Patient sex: M
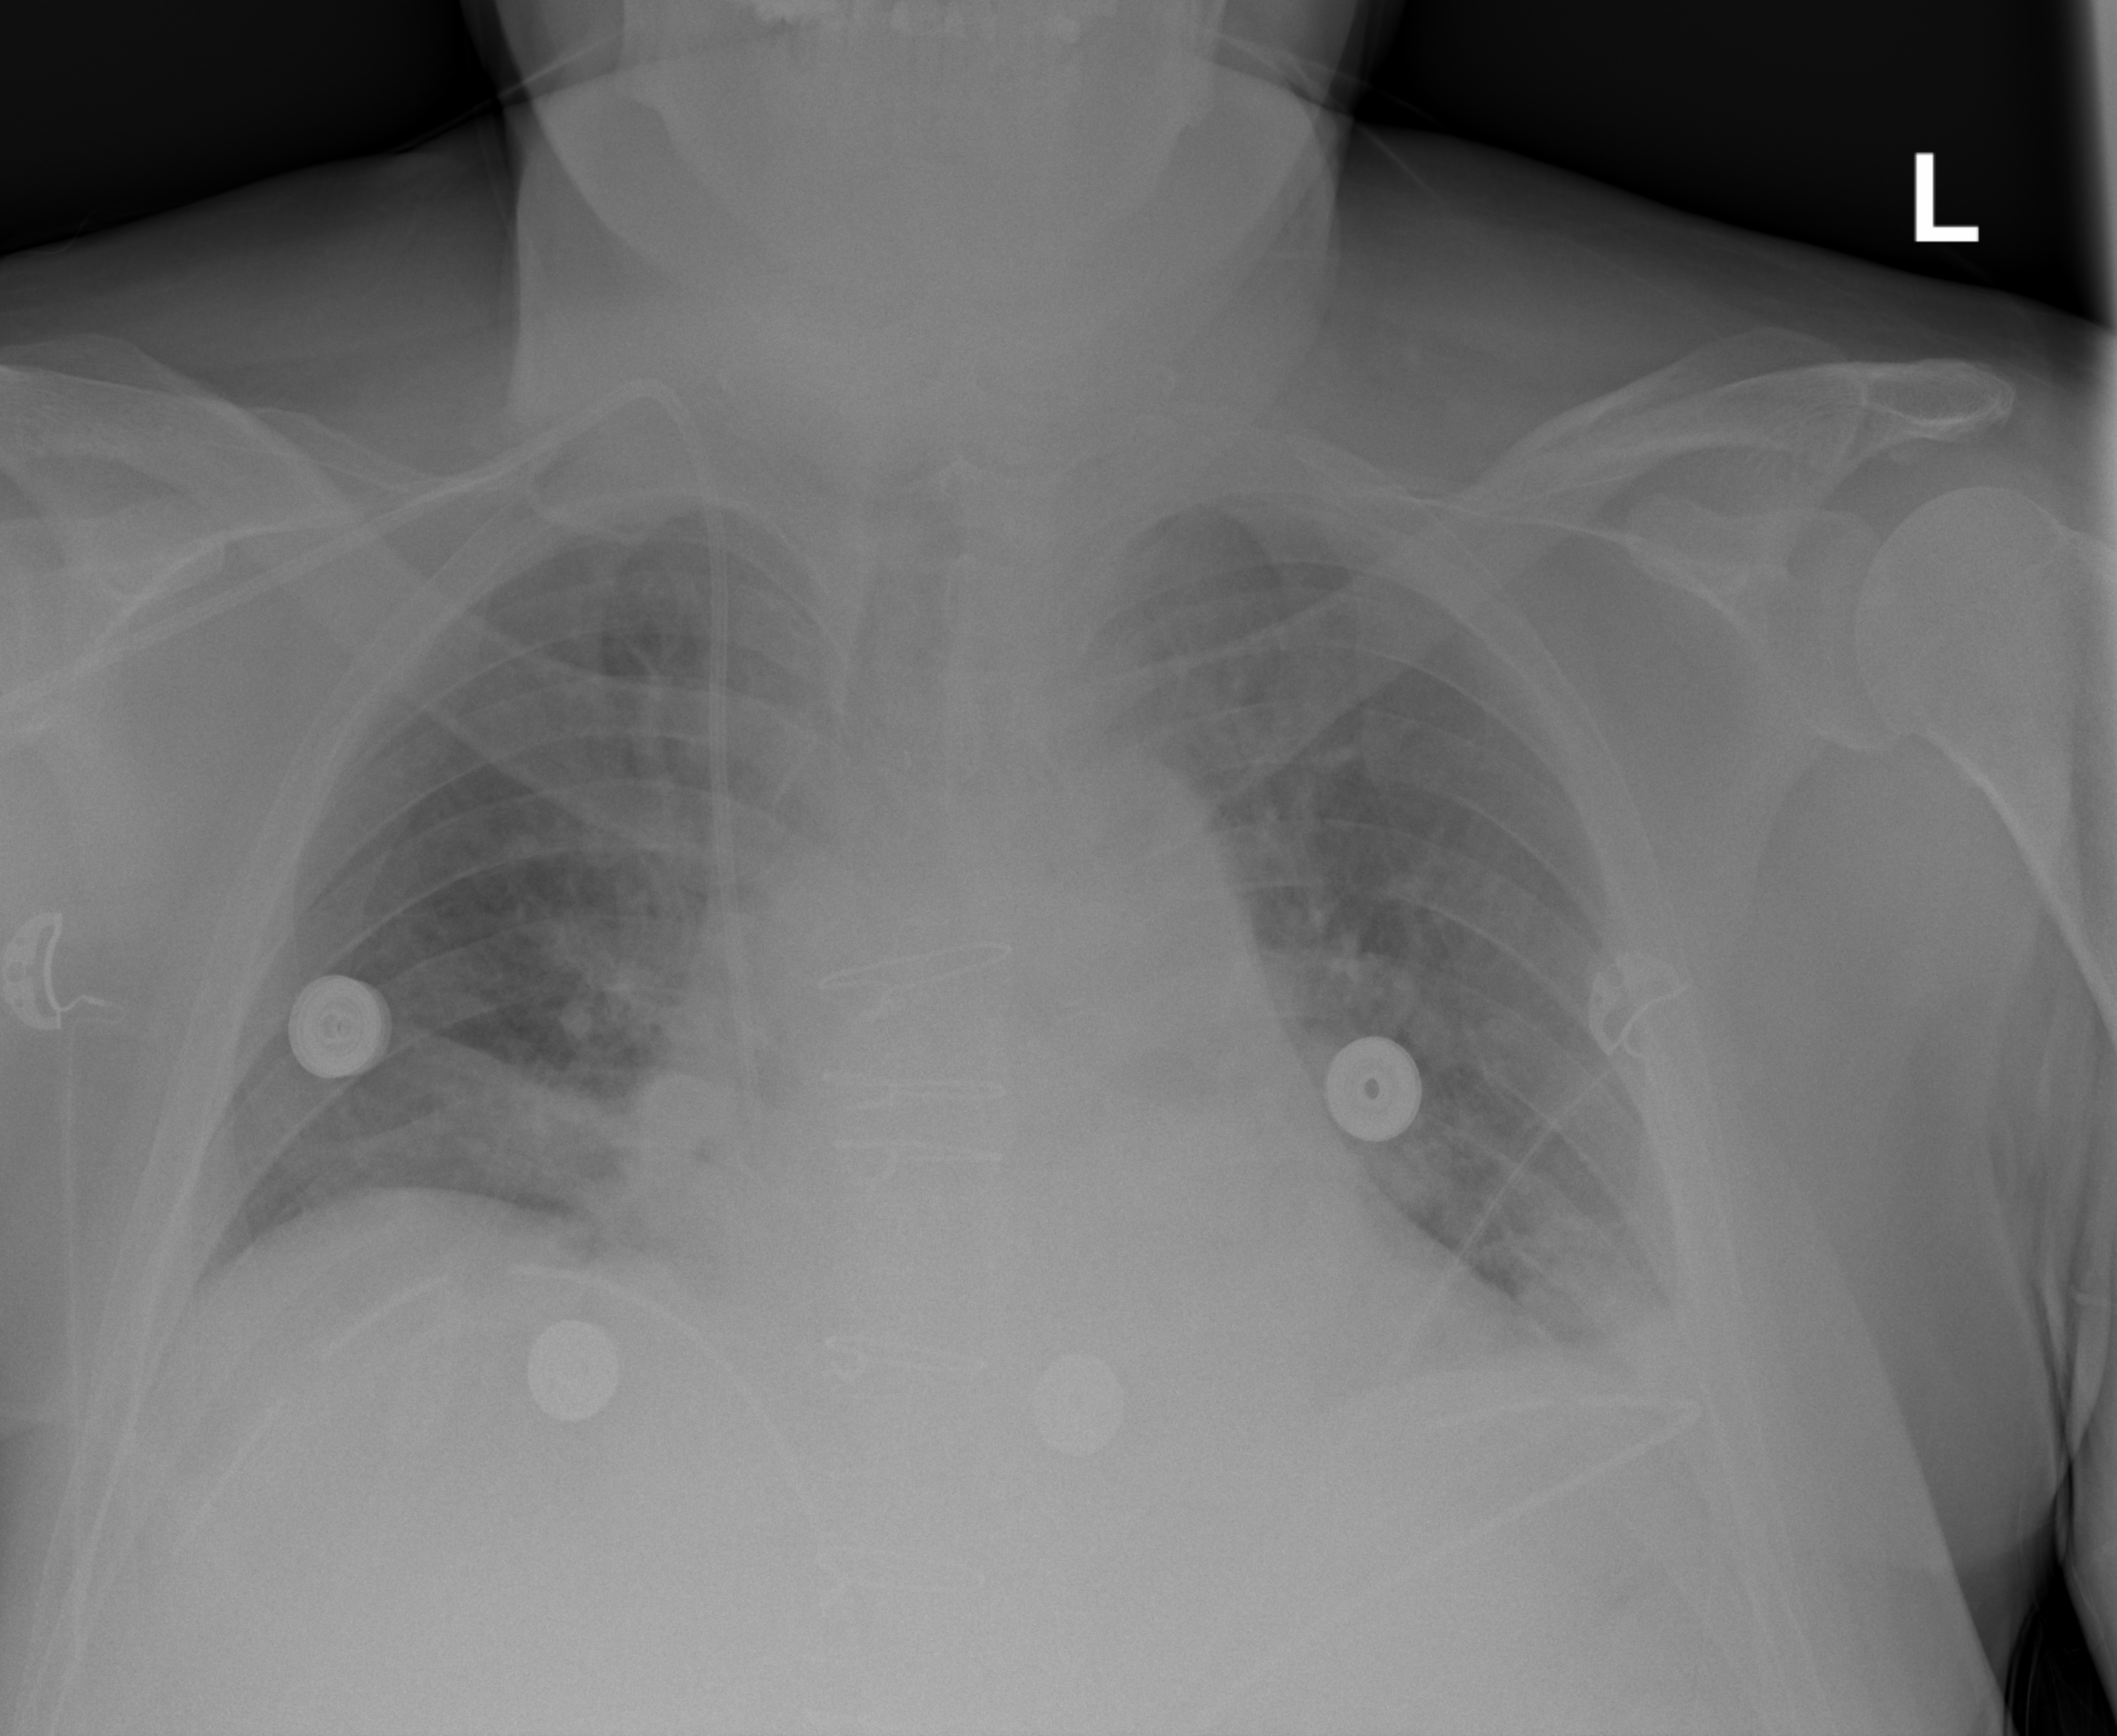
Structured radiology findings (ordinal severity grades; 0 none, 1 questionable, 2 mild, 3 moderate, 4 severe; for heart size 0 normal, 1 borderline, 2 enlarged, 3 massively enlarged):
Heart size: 2
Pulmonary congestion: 2
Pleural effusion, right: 0
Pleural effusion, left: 2
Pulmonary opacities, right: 0
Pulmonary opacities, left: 0
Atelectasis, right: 2
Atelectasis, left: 2